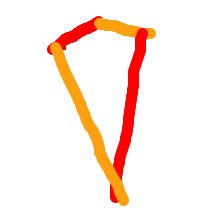
Shape: kite